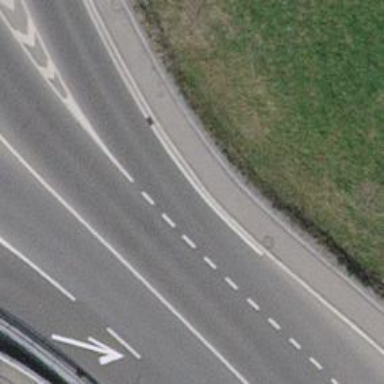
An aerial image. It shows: Tertiary link road with asphalt surface.